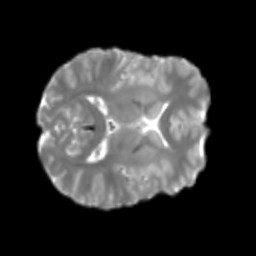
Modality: T2w
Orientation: axial
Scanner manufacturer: siemens
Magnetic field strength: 3 T
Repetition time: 4 s
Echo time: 0.0594 s